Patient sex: M
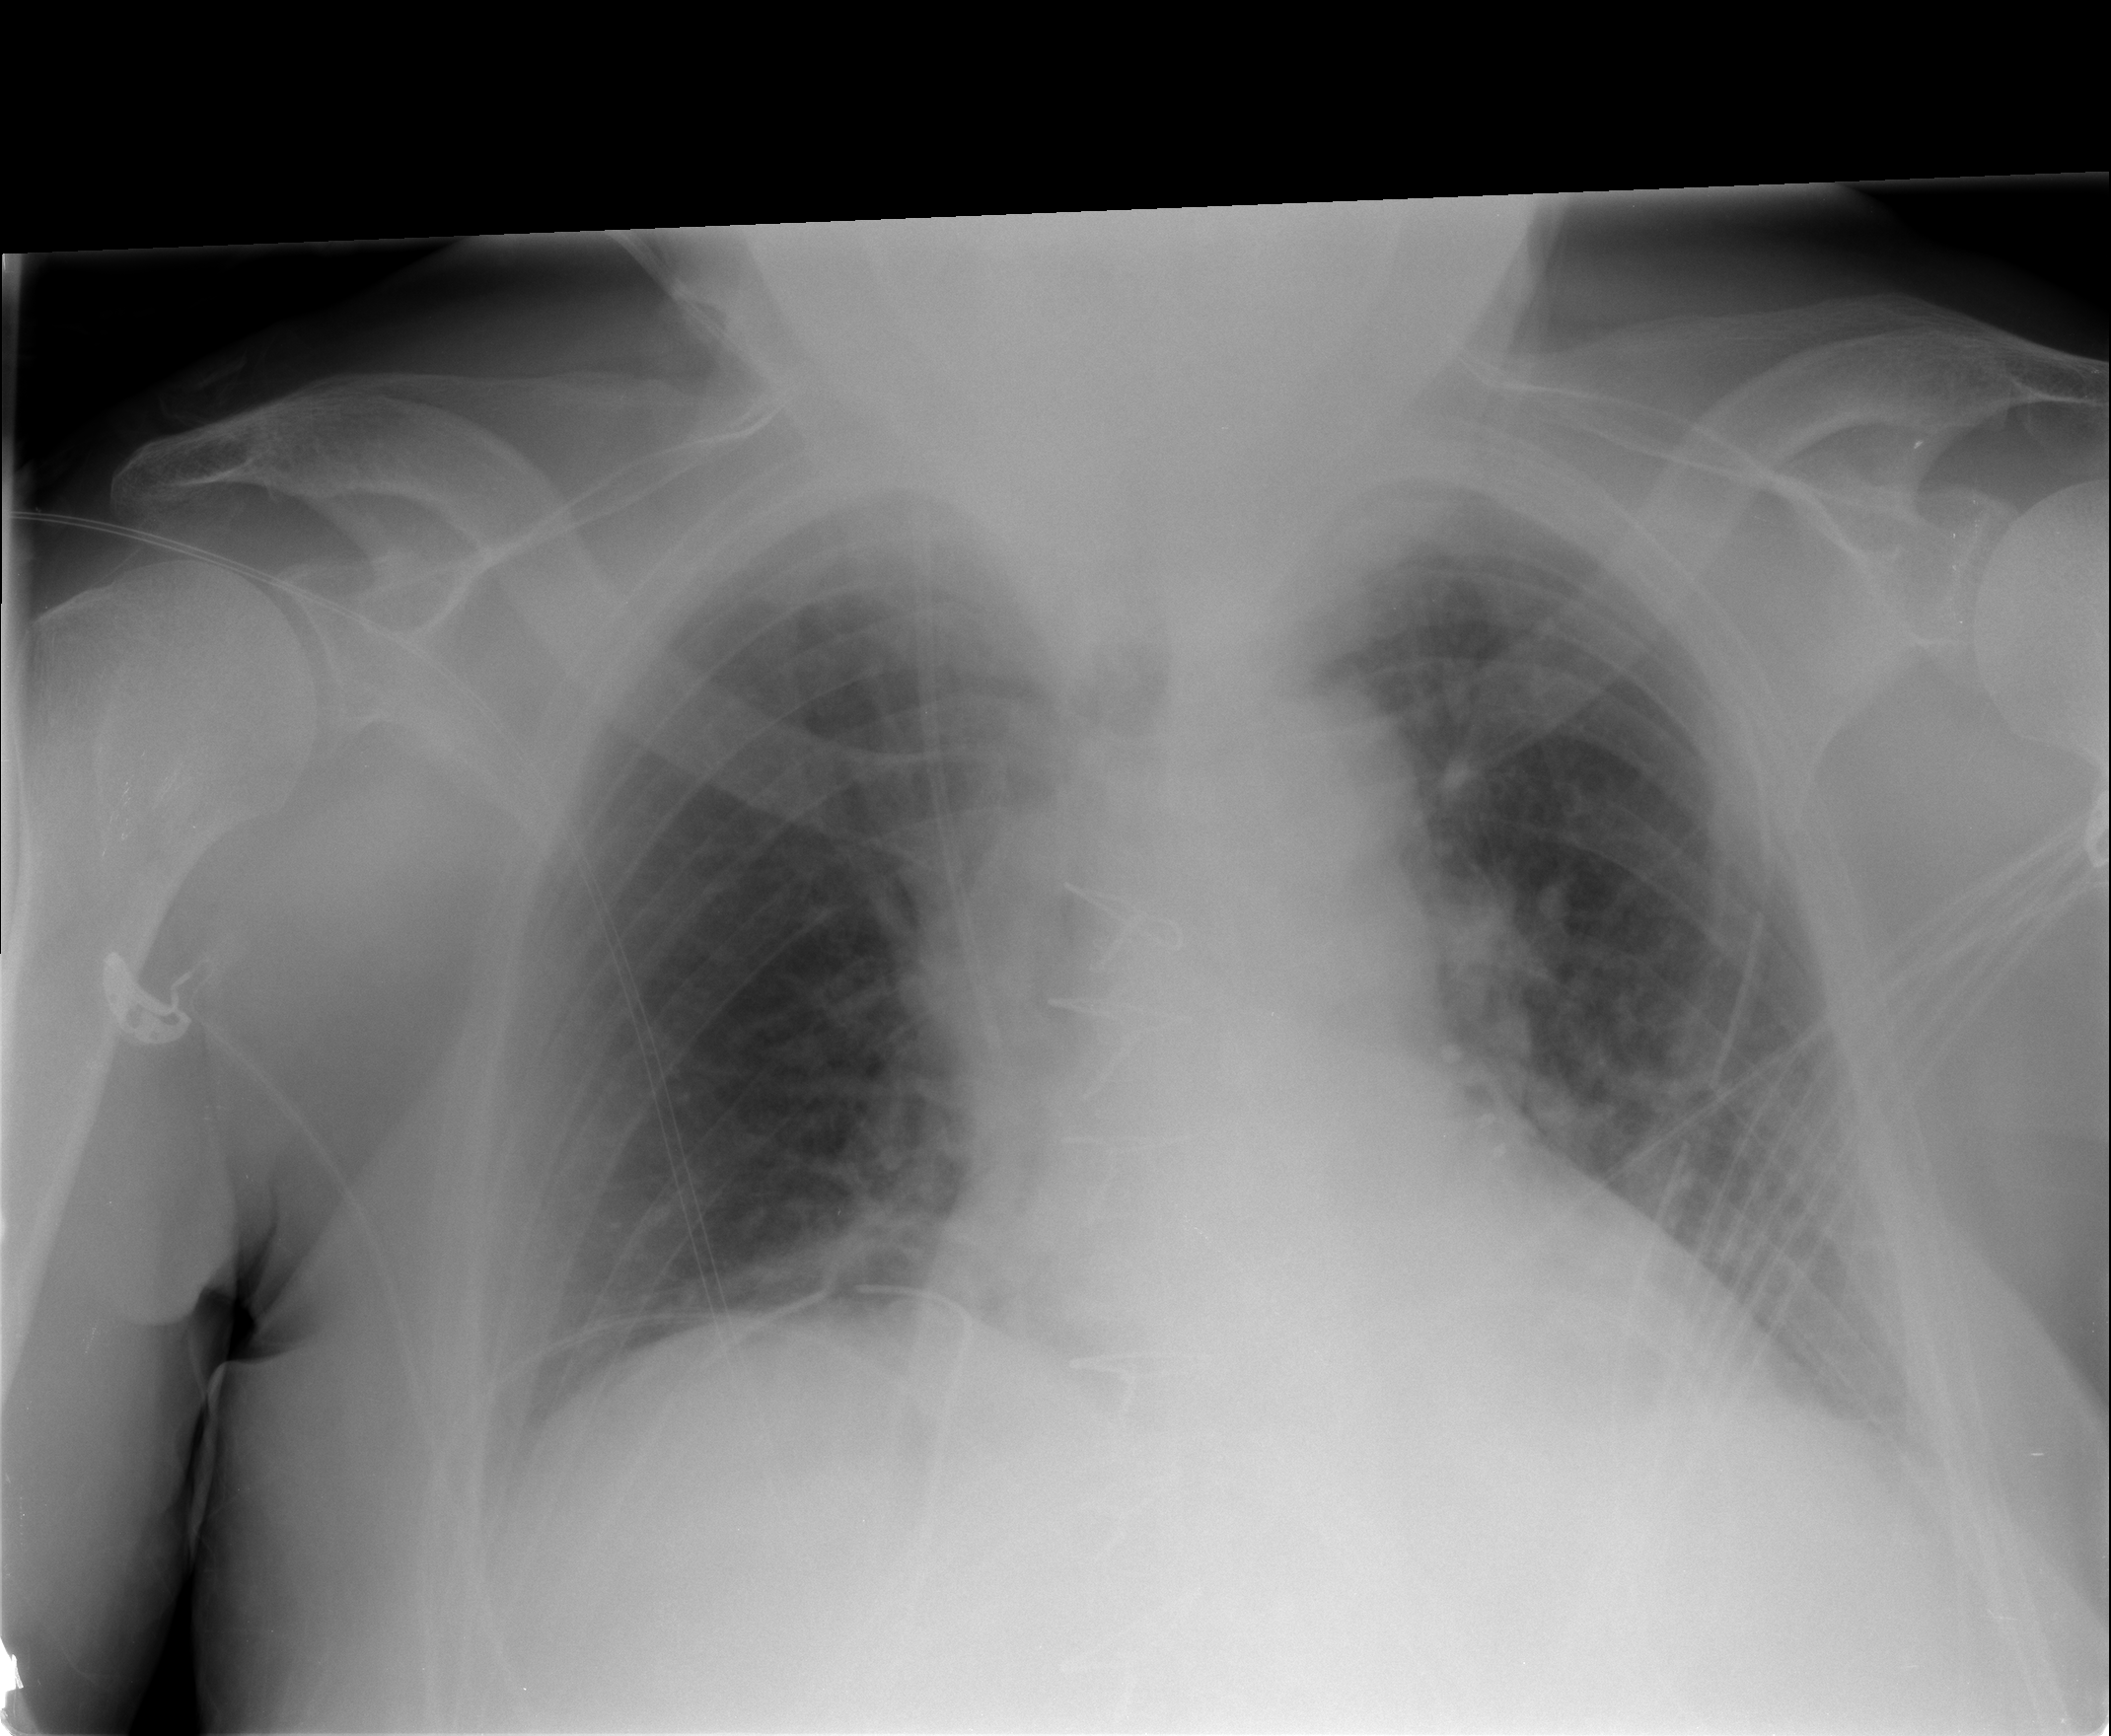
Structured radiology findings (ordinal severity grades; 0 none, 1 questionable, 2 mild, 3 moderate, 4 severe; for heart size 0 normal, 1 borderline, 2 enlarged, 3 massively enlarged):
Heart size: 1
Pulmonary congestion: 2
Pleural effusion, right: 1
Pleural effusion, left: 1
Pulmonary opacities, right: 0
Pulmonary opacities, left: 0
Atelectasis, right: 2
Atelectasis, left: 0